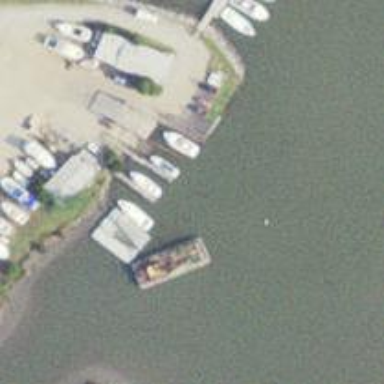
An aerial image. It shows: Slipway on leisure land.